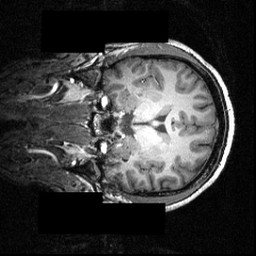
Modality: T1w
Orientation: coronal
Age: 25
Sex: male
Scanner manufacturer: siemens
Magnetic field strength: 3.951 T
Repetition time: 1.5 s
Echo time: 0.00335 s